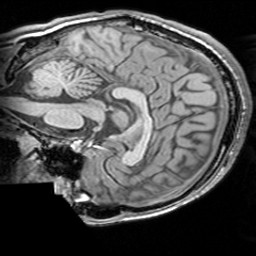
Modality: T1w
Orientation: sagittal
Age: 19
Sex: male
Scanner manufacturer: siemens
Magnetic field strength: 3 T
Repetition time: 1.63 s
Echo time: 0.00311 s